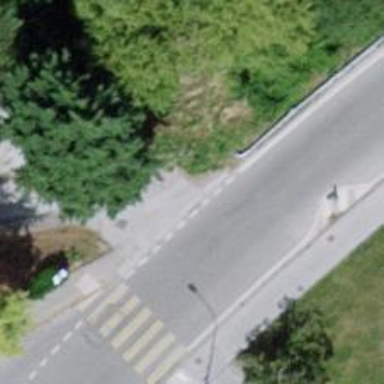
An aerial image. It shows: Sidewalk.